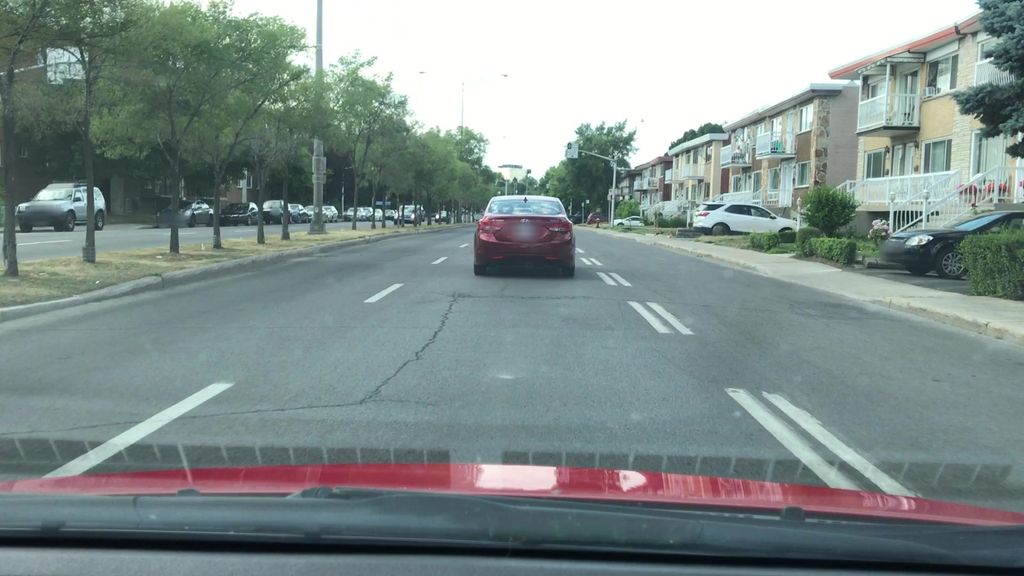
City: montreal